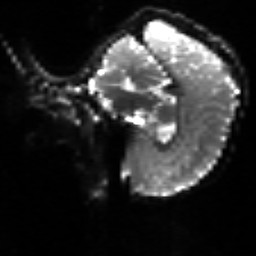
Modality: sbref
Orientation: sagittal
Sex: female
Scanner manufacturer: siemens
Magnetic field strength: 3 T
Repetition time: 5 s
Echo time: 0.071 s